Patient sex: M
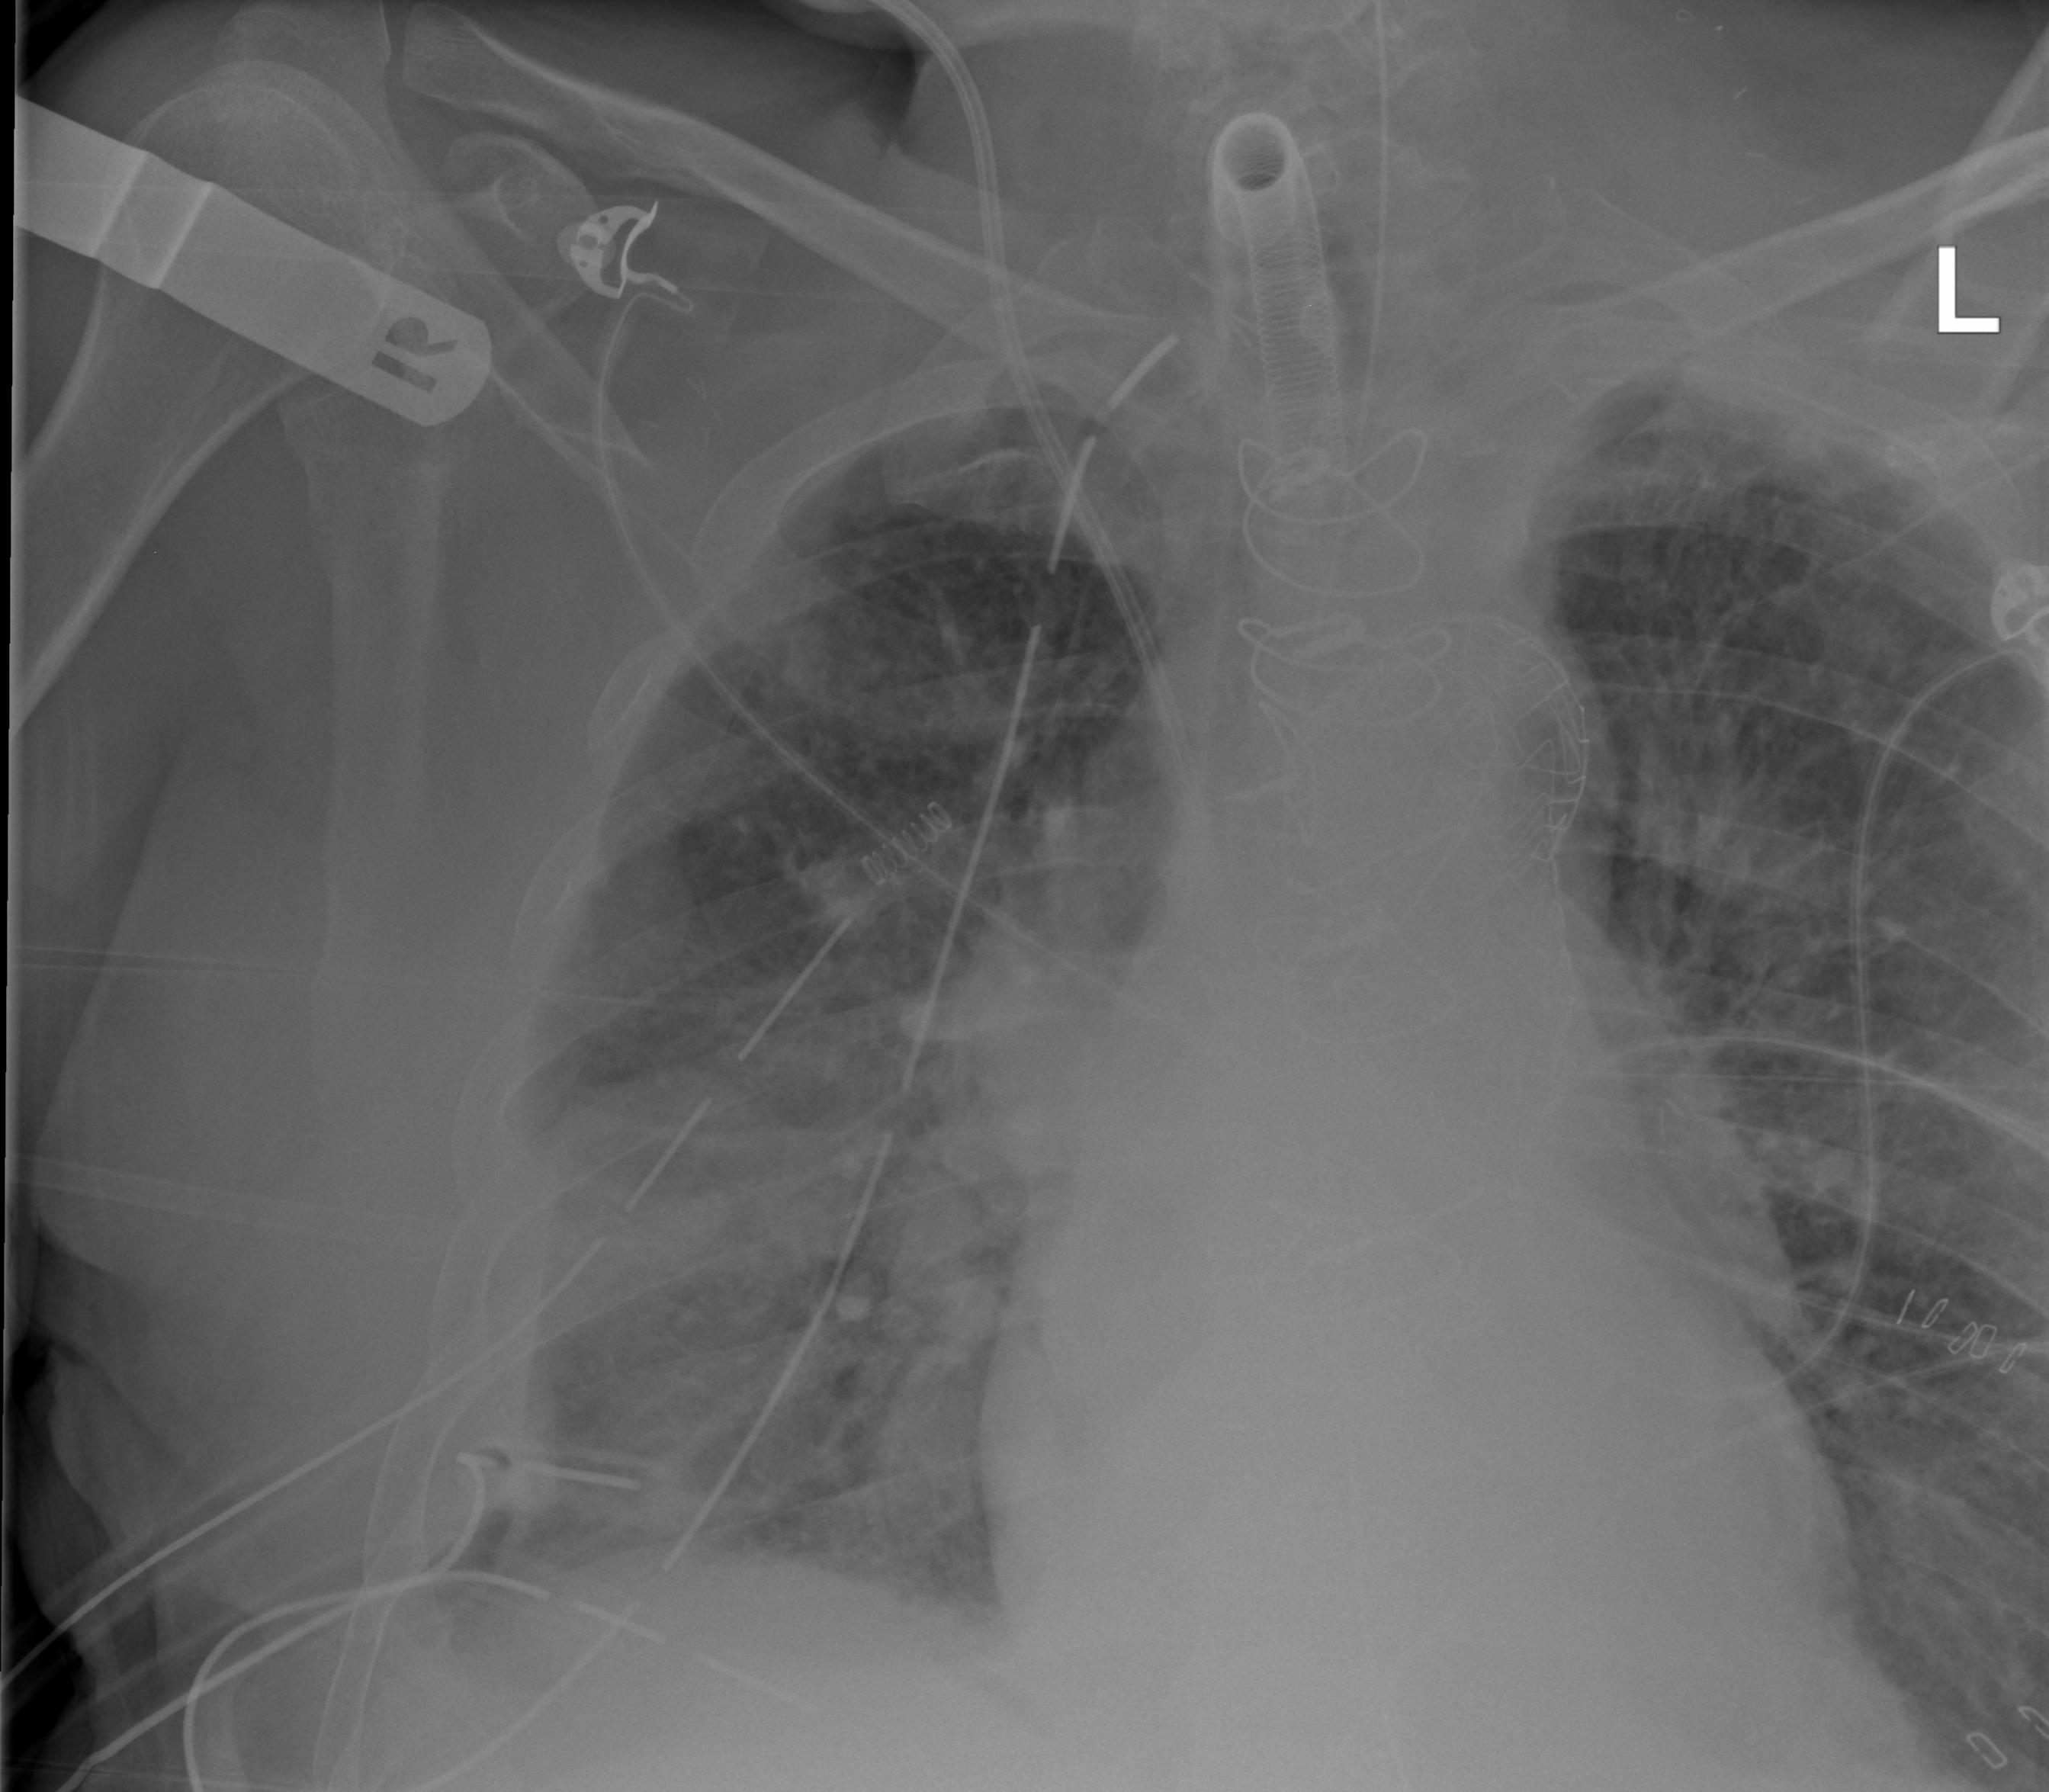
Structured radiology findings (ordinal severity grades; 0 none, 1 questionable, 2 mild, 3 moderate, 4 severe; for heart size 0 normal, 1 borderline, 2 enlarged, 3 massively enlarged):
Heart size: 0
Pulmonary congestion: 2
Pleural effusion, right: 2
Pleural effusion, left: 0
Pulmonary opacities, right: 2
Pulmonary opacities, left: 3
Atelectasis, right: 2
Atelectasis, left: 2